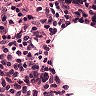
Metastatic tissue present: no